Interaction volume radius: 5 \u00c5
Interaction volume height: 10 \u00c5
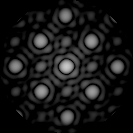
Disorder parameter: 0.05826